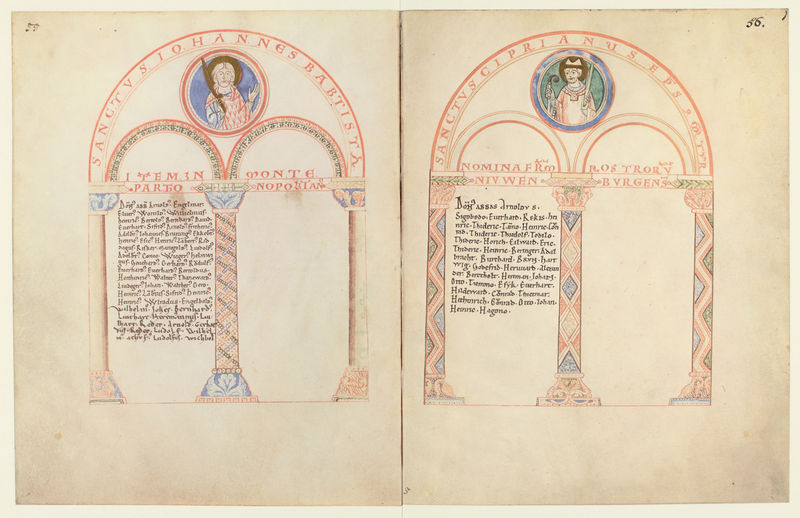
Titel: Liber Vitae der Abtei Corvey
Institution: Münster, Staatsarchiv
Schlagwörter: blau, gelb, grün, säule, säulen, rot, muster, bibel, mensch, täufer, gold, krone, kreis, rund, schrift, papier, stab, könig, tafel, bögen, buch, seite, schwert, text, kreise, buchseite, rauten, heiligenschein, seiten, nimbus, heilige, heilig, buchseiten, handschrift, zepter, latein, seit, heilliger, 58, jiohannes, nomina, eseite, doppelr